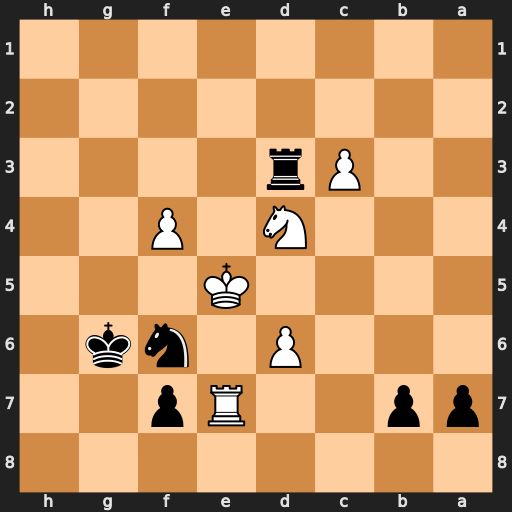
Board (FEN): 8/pp2Rp2/3P1nk1/4K3/3N1P2/2Pr4/8/8
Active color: b
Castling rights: -
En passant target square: -
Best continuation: Re3#